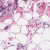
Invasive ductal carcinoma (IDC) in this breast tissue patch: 0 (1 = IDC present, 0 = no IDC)